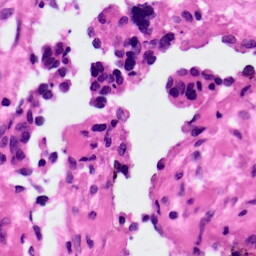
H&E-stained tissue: Ovarian